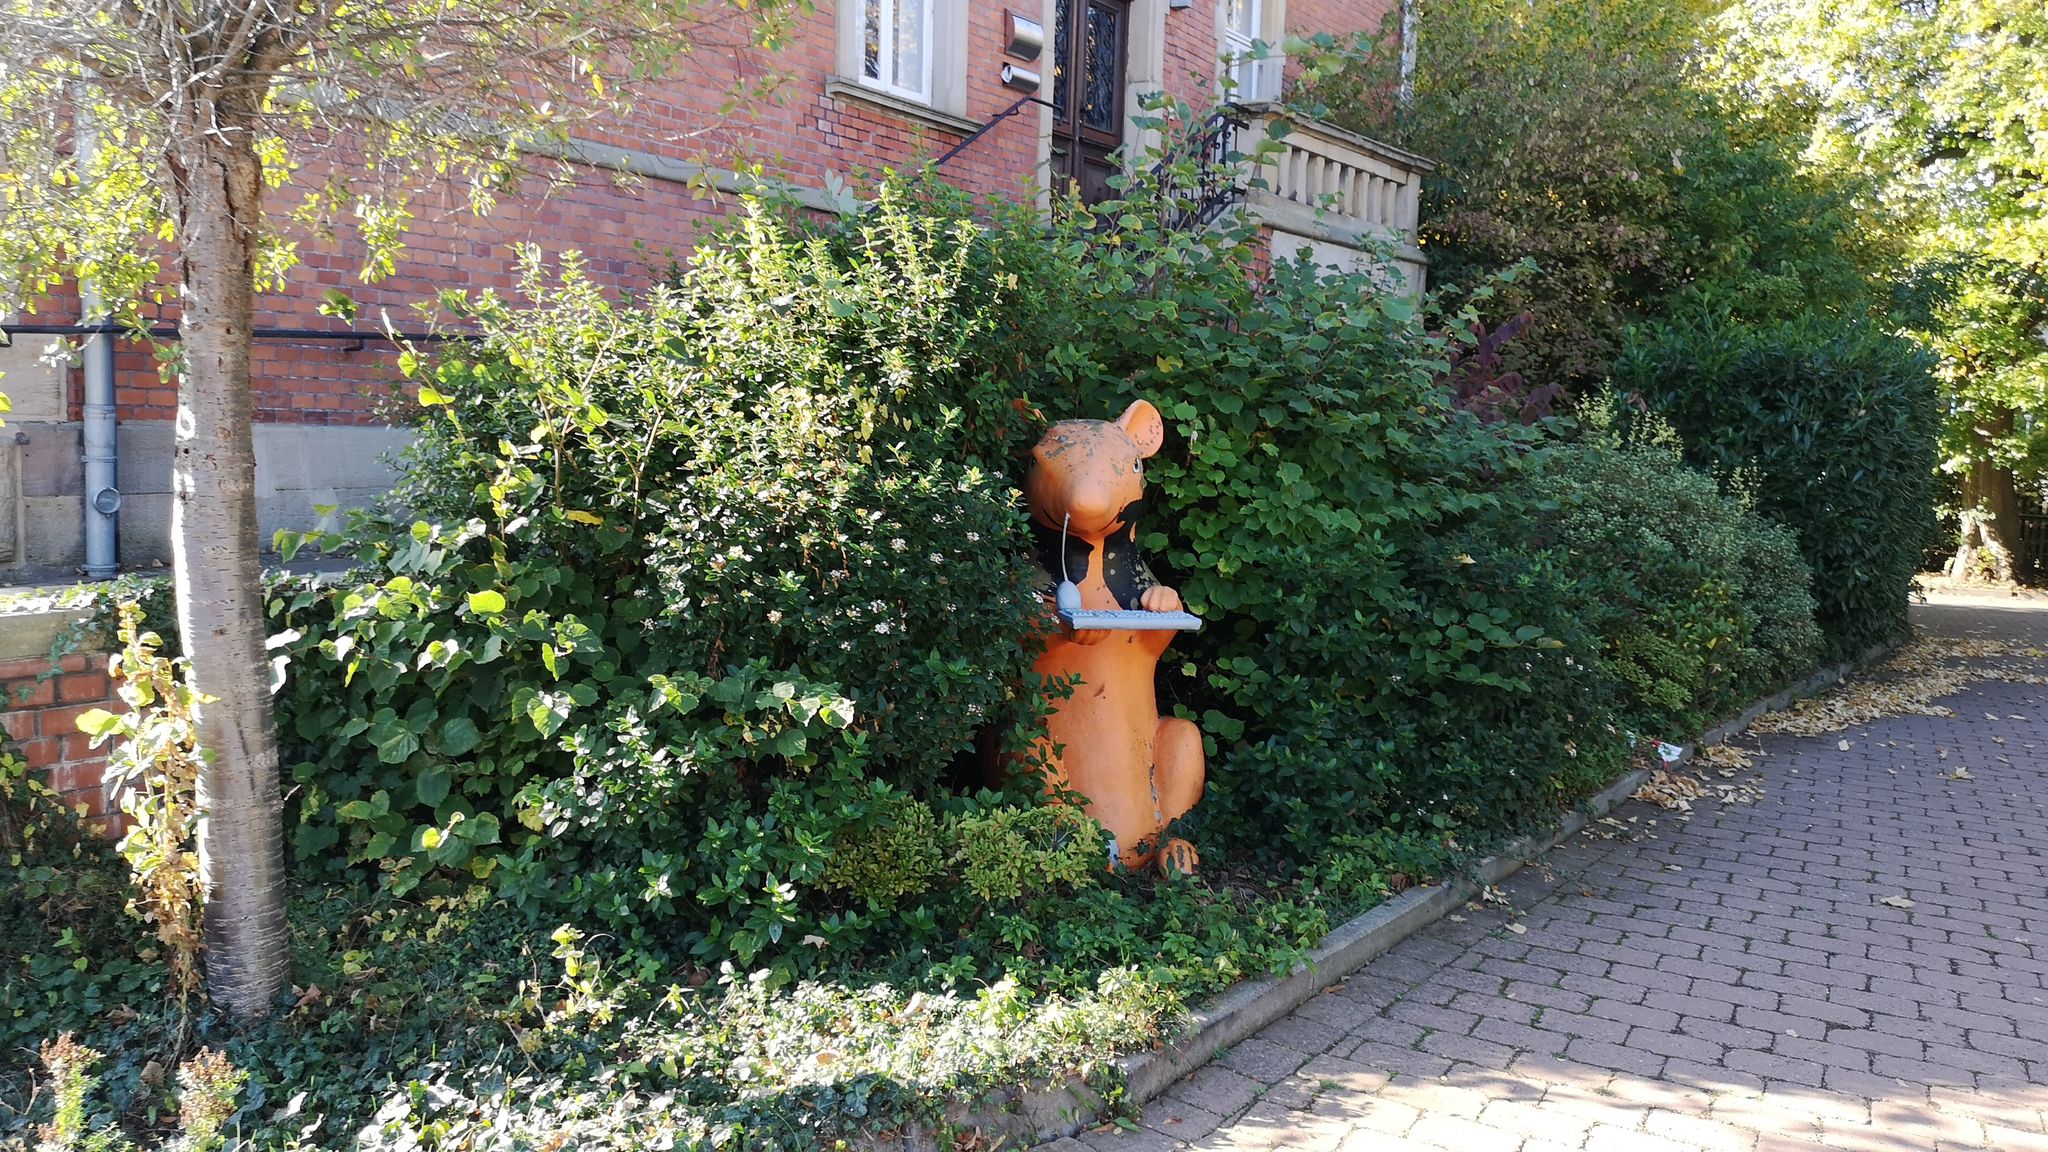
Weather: clear
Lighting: day
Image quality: good
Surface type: walking surface
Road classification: footway, steps, service
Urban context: dense urban cluster
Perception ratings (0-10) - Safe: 2.33, Lively: 2.17, Beautiful: 6.15, Boring: 6.21, Depressing: 2.25, Wealthy: 9.28